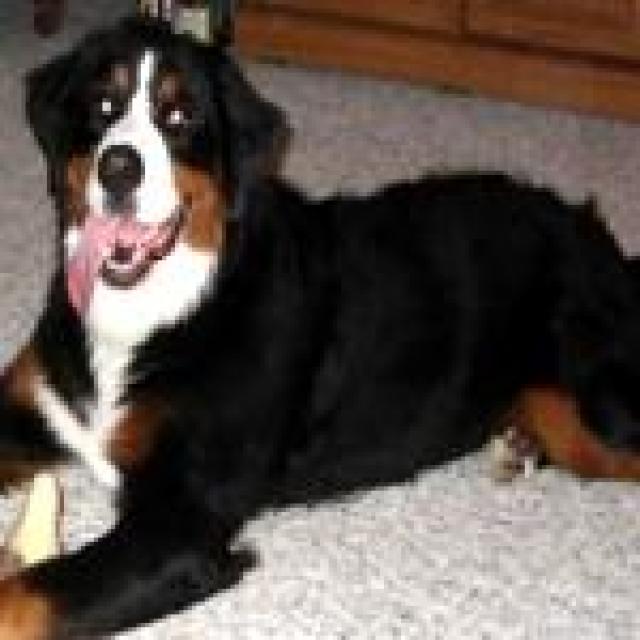
Healthy canine skin — no visible lesions, inflammation, or abnormalities. The skin and coat appear normal.